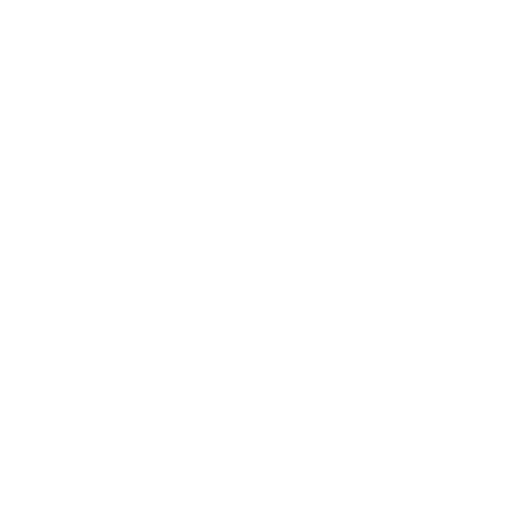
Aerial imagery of cape in Alaska named Yellow Point containing only unknown